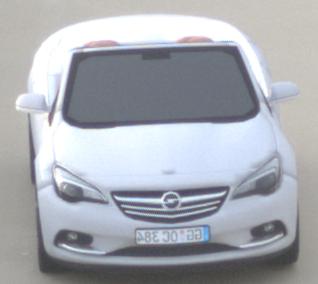
Make: Opel
Model: Cascada 1.4 Turbo
Detailed model: Cascada
Model produced from: 2013/03
Model produced until: 2015/01
Doors: 2
Color: white
Road condition: dry road
Daytime: sunrise or sunset
Contrast: low contrast